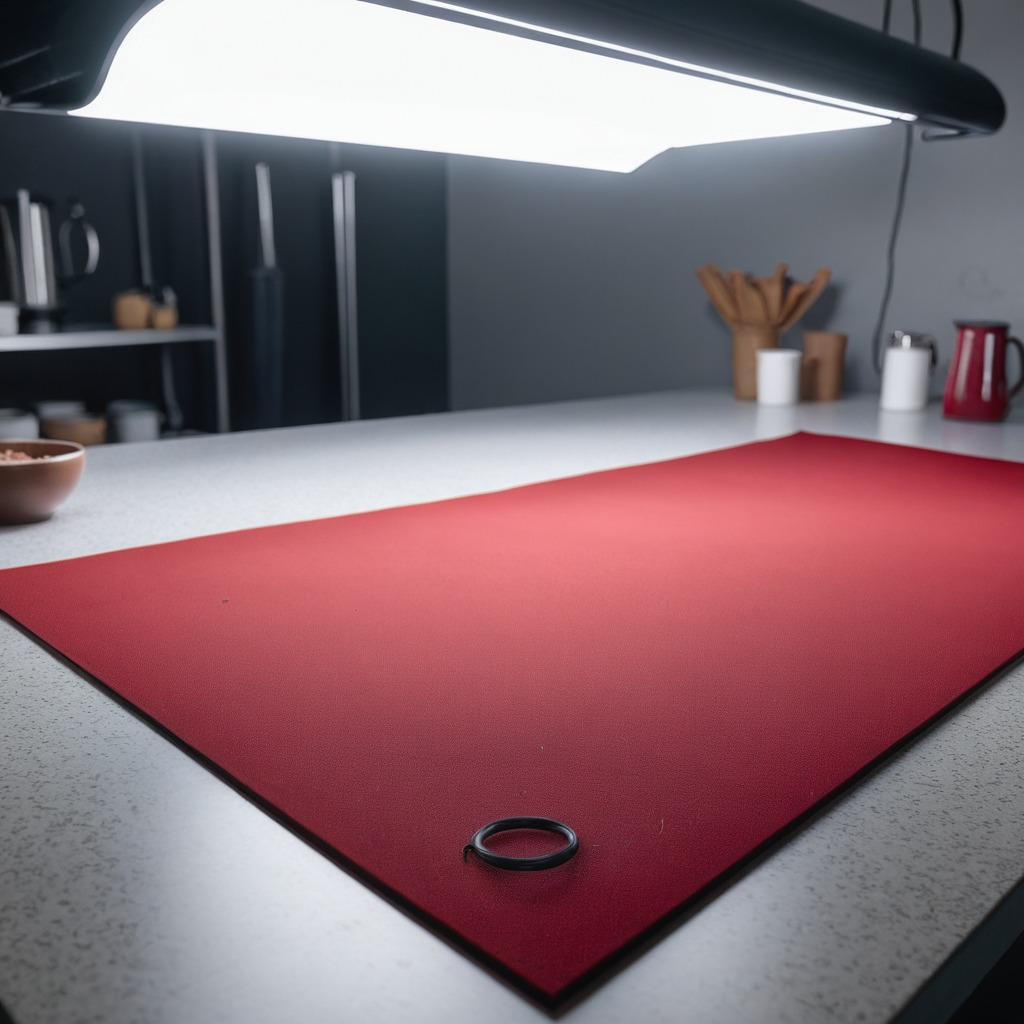
A rubber O-ring lies on the clean granite tabletop covered with a red rubber mat inside a workshop under bright overhead lighting crisp shadows high clarity worn but beneath the mat